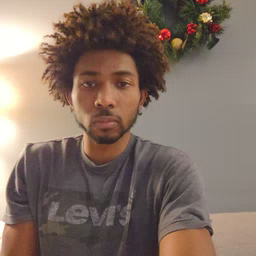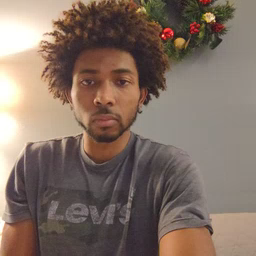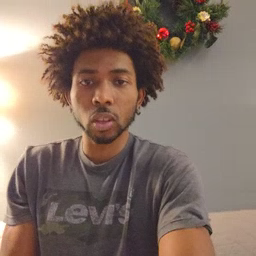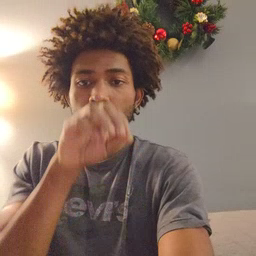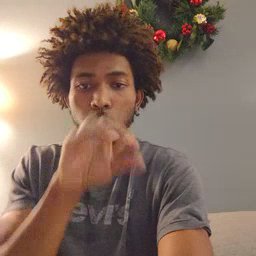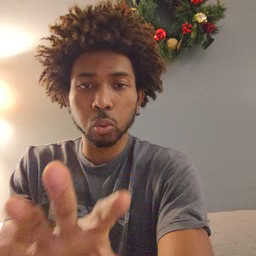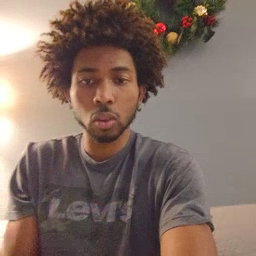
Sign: blow